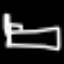
Label: bed